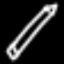
Label: pencil